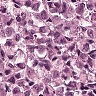
Metastatic tissue present: yes